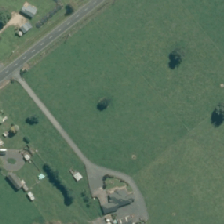
Land cover: shortrotation_cropland